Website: crate-barrel
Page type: newsletter-management
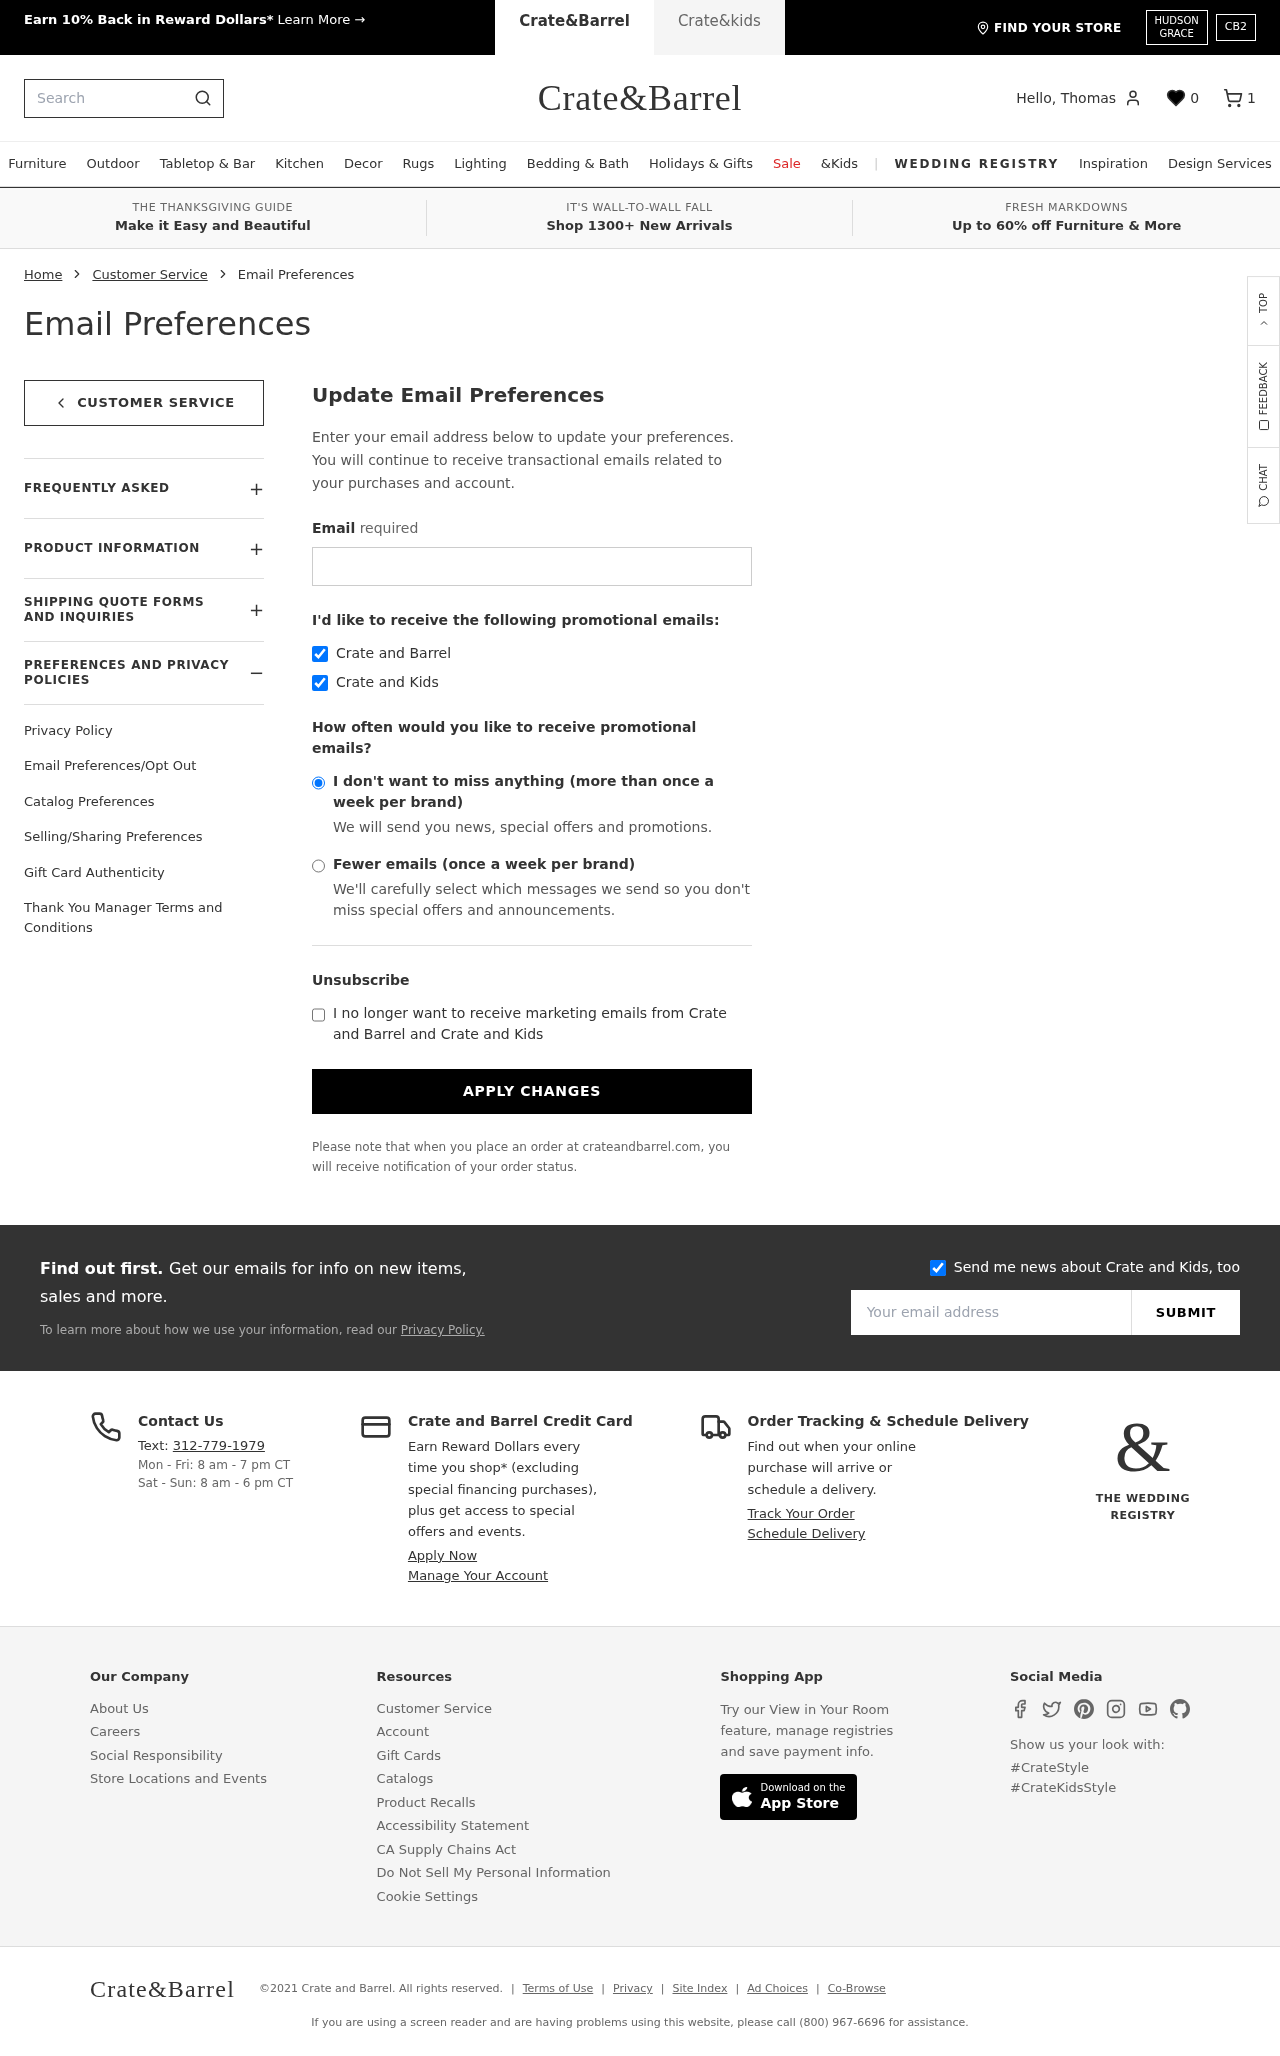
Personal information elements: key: PII_EMAIL
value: thomashamilton@hotmail.com
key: PII_FIRSTNAME
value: Thomas
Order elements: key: ORDER_NUM_ITEMS
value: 1
Search elements: key: HEADER_SEARCH
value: Search
Other elements: key: FAVORITES_COUNT
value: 0